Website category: jobs
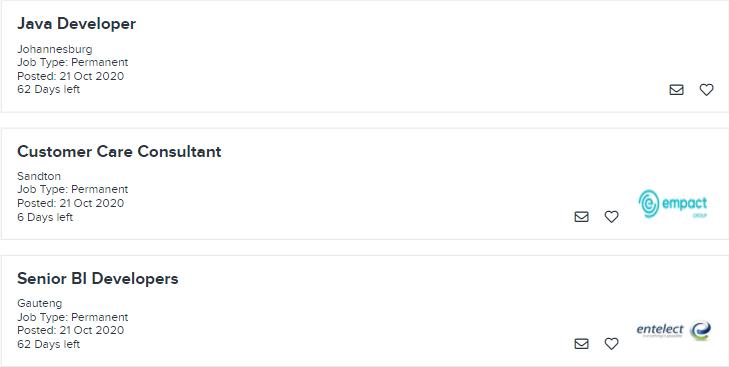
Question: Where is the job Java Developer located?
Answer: Johannesburg

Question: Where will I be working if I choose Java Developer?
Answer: Johannesburg

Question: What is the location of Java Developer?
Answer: Johannesburg

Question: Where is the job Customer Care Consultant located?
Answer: Sandton

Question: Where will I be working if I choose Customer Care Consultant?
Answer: Sandton

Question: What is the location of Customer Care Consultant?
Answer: Sandton

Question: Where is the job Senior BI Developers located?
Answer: Gauteng

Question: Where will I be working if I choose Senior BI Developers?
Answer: Gauteng

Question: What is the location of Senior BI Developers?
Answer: Gauteng

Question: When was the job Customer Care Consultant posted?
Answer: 21 Oct 2020

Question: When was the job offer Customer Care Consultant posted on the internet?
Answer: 21 Oct 2020

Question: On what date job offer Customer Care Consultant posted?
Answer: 21 Oct 2020

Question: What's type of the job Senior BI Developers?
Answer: Job Type: Permanent

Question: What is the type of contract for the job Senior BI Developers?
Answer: Job Type: Permanent

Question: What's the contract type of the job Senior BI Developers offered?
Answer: Job Type: Permanent

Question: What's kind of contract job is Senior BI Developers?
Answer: Job Type: Permanent

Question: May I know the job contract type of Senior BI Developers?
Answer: Job Type: Permanent

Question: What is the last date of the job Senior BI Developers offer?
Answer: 62 Days left

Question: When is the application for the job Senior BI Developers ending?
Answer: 62 Days left

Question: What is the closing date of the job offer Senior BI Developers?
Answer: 62 Days left

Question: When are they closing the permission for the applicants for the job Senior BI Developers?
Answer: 62 Days left

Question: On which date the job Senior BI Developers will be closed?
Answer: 62 Days left

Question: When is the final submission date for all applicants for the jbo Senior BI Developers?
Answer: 62 Days left

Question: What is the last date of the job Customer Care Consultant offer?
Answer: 6 Days left

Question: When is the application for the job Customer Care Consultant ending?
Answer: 6 Days left

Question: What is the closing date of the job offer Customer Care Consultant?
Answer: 6 Days left

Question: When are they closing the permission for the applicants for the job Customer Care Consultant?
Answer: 6 Days left

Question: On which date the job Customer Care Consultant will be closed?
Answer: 6 Days left

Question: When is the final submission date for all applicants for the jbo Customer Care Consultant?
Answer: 6 Days left

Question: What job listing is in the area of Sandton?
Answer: Customer Care Consultant

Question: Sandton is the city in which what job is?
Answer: Customer Care Consultant

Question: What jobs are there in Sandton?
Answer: Customer Care Consultant

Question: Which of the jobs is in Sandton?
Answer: Customer Care Consultant

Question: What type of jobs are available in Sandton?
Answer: Customer Care Consultant

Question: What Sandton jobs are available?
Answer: Customer Care Consultant

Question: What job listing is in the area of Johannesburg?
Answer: Java Developer

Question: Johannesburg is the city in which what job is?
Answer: Java Developer

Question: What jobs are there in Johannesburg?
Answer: Java Developer

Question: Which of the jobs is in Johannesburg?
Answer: Java Developer

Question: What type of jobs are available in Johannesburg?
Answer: Java Developer

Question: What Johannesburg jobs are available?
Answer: Java Developer

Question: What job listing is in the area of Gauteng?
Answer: Senior BI Developers

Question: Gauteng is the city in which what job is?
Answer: Senior BI Developers

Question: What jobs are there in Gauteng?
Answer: Senior BI Developers

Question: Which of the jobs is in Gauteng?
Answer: Senior BI Developers

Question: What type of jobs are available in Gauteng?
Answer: Senior BI Developers

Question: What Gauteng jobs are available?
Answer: Senior BI Developers